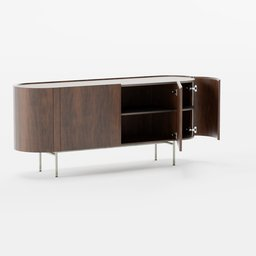
Label: furniture